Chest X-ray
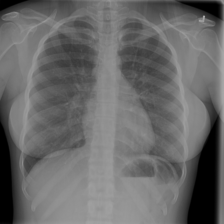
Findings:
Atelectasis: negative
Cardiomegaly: negative
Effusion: negative
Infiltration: negative
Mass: negative
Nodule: negative
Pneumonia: negative
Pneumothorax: negative
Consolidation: negative
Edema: negative
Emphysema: negative
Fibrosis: negative
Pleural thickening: negative
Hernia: negative